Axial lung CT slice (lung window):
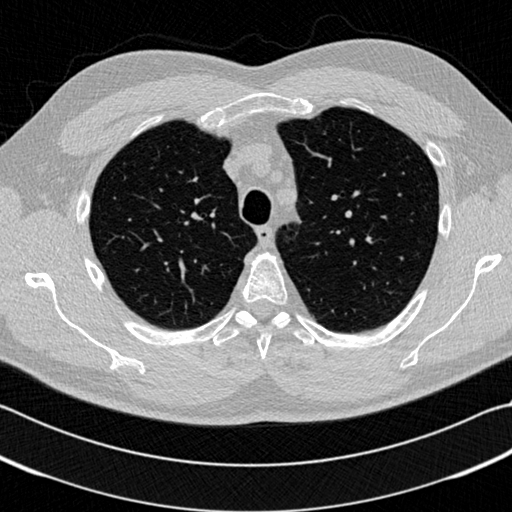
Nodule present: no